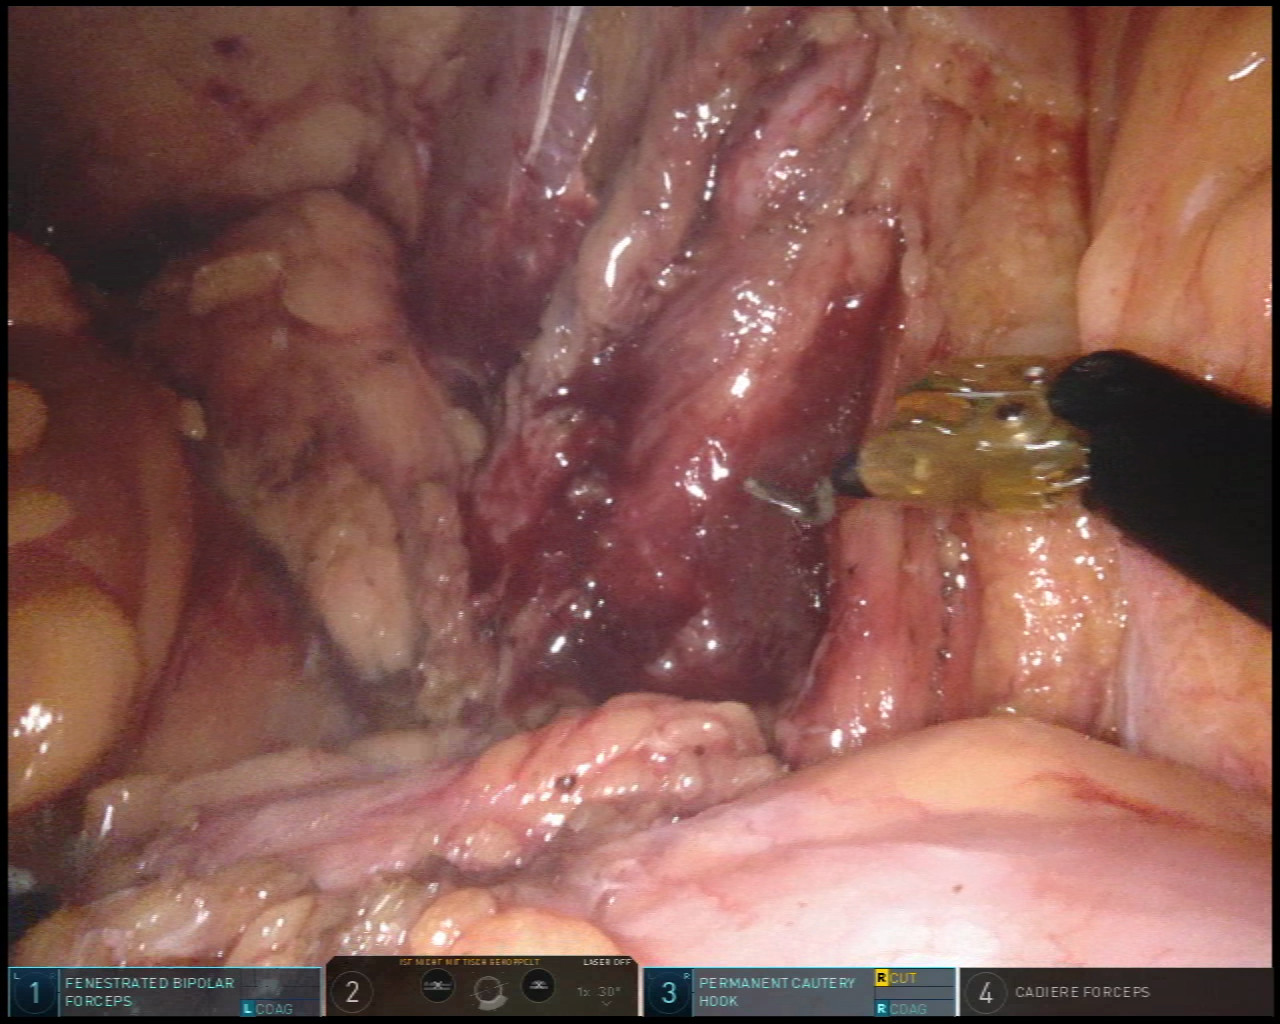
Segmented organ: ureter
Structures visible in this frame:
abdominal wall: no
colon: yes
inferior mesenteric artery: no
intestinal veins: no
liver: no
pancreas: no
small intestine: no
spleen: no
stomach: no
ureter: yes
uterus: no
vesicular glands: no